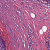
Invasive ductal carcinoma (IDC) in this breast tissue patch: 0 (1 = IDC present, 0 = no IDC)